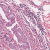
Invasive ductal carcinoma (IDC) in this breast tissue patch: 1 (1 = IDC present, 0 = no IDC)